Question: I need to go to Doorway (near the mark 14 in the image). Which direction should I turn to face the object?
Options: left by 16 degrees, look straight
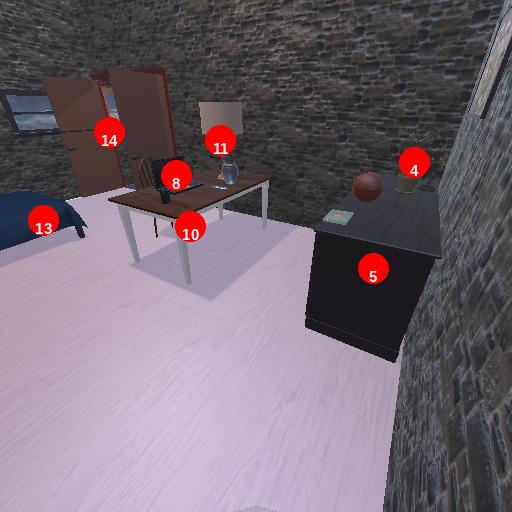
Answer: left by 16 degrees